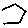
Label: hexagon